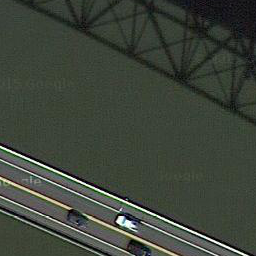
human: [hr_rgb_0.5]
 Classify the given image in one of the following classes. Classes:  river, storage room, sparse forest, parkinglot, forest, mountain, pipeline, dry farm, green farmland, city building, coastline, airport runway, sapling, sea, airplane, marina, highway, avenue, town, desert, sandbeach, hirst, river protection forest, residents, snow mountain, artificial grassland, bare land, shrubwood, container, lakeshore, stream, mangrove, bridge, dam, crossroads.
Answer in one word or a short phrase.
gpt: bridge